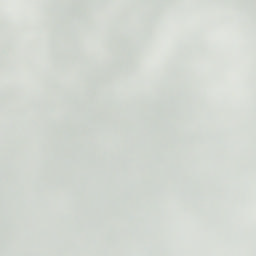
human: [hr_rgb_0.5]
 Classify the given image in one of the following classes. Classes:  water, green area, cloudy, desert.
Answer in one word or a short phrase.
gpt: cloudy